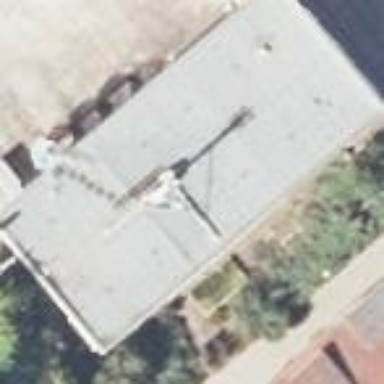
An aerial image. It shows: Building with flat roof.